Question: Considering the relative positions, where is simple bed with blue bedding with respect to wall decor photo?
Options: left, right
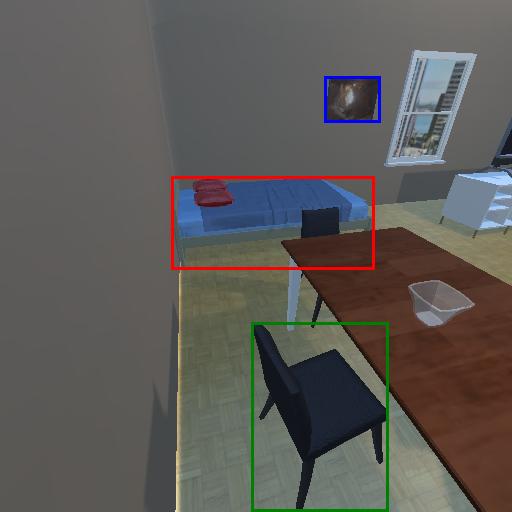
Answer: left